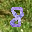
Label: 8